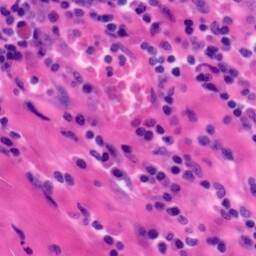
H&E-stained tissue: Tonsil